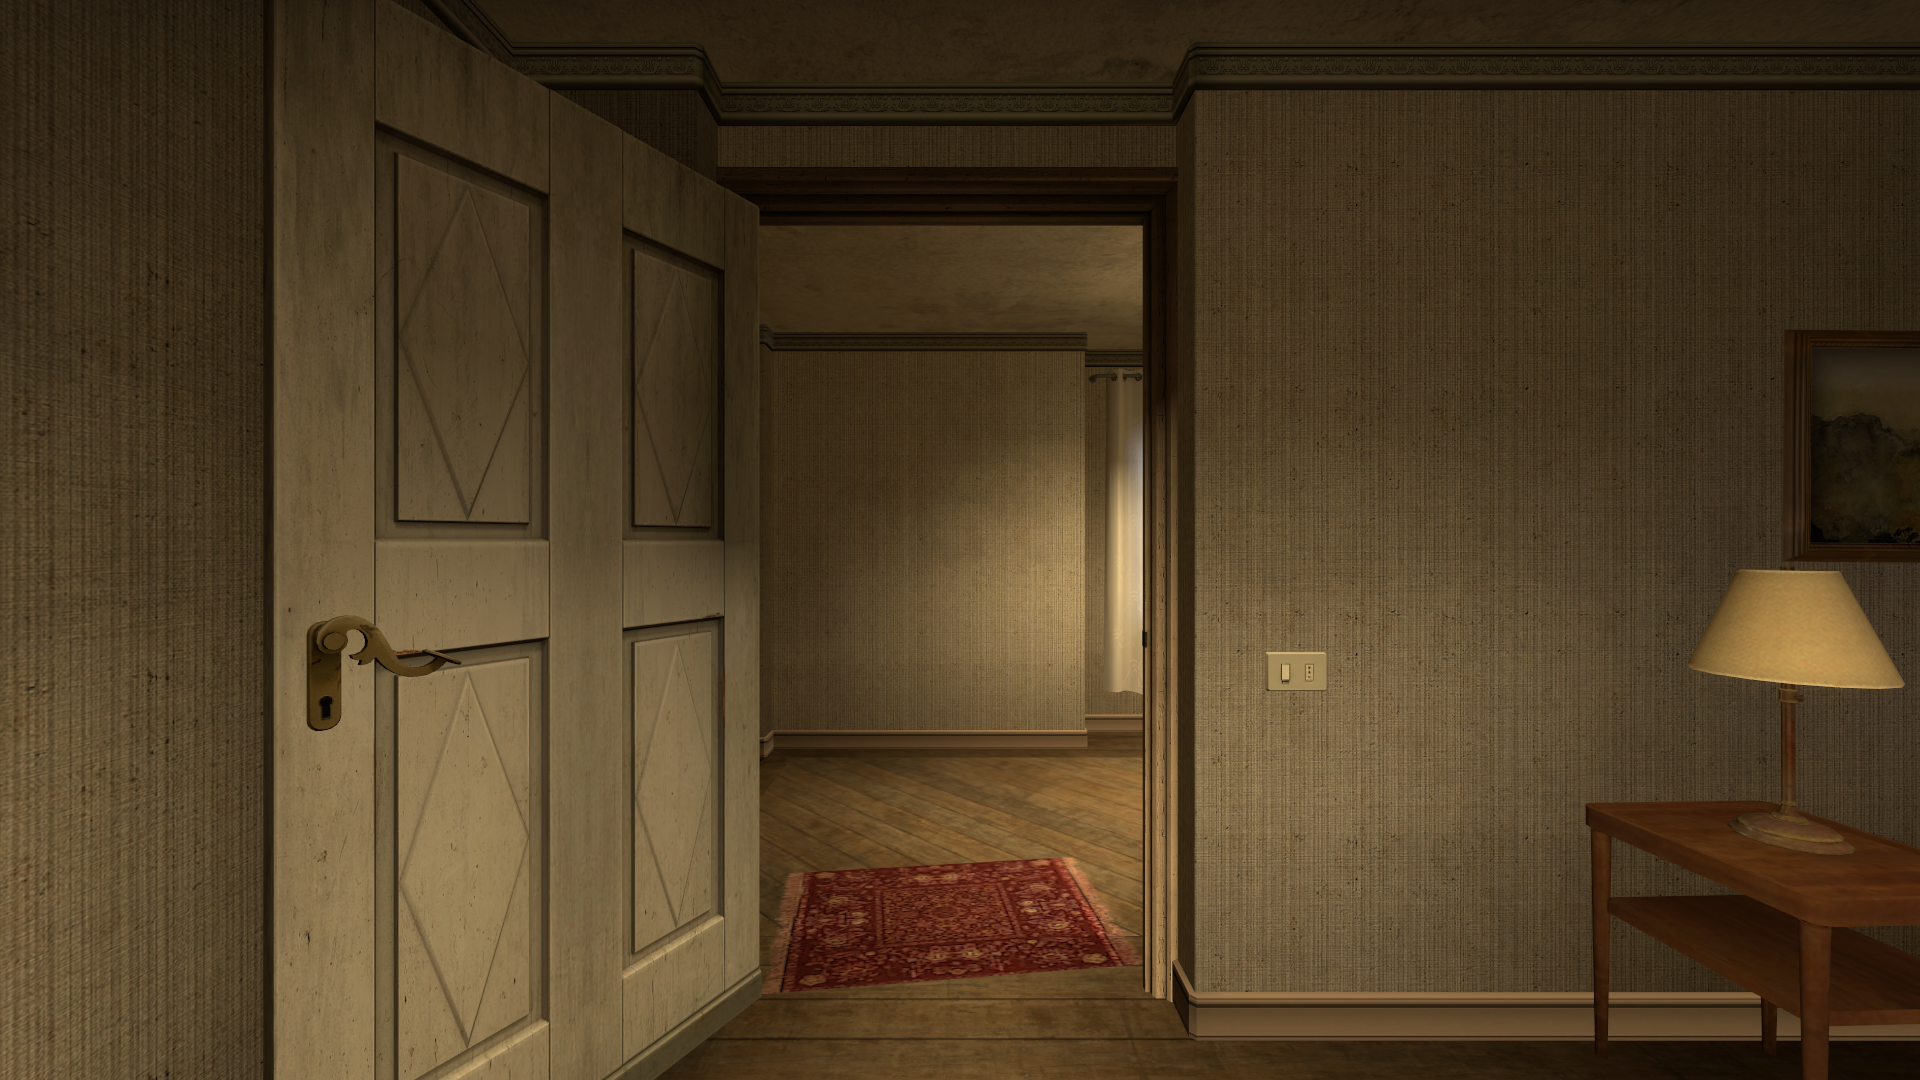
Map: de_inferno